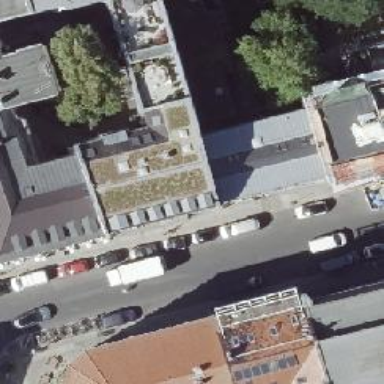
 charming combination of home and art space."